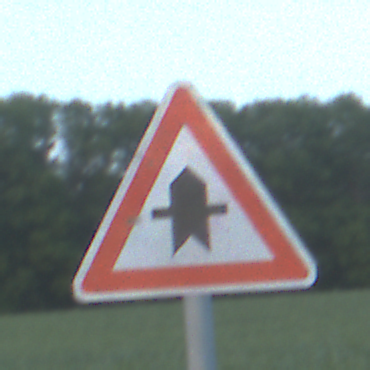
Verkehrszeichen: Vorfahrt
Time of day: SunriseSunset
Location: Outdoor (Nature)
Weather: PartlyCloudy
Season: NotSpecified
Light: Natural